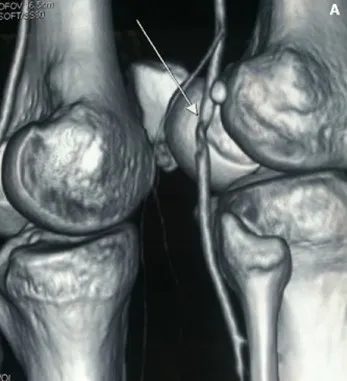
Magnetic resonance angiography (MRA) of the popliteal fossa showing. The stenotic segment of the popliteal artery (arrow), notice the decreased blood flow downstream.
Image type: radiology (ct)